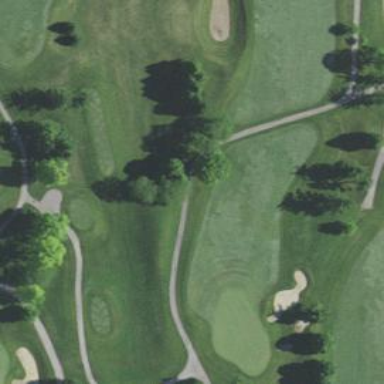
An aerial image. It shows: Golf fairway surrounded by grass.